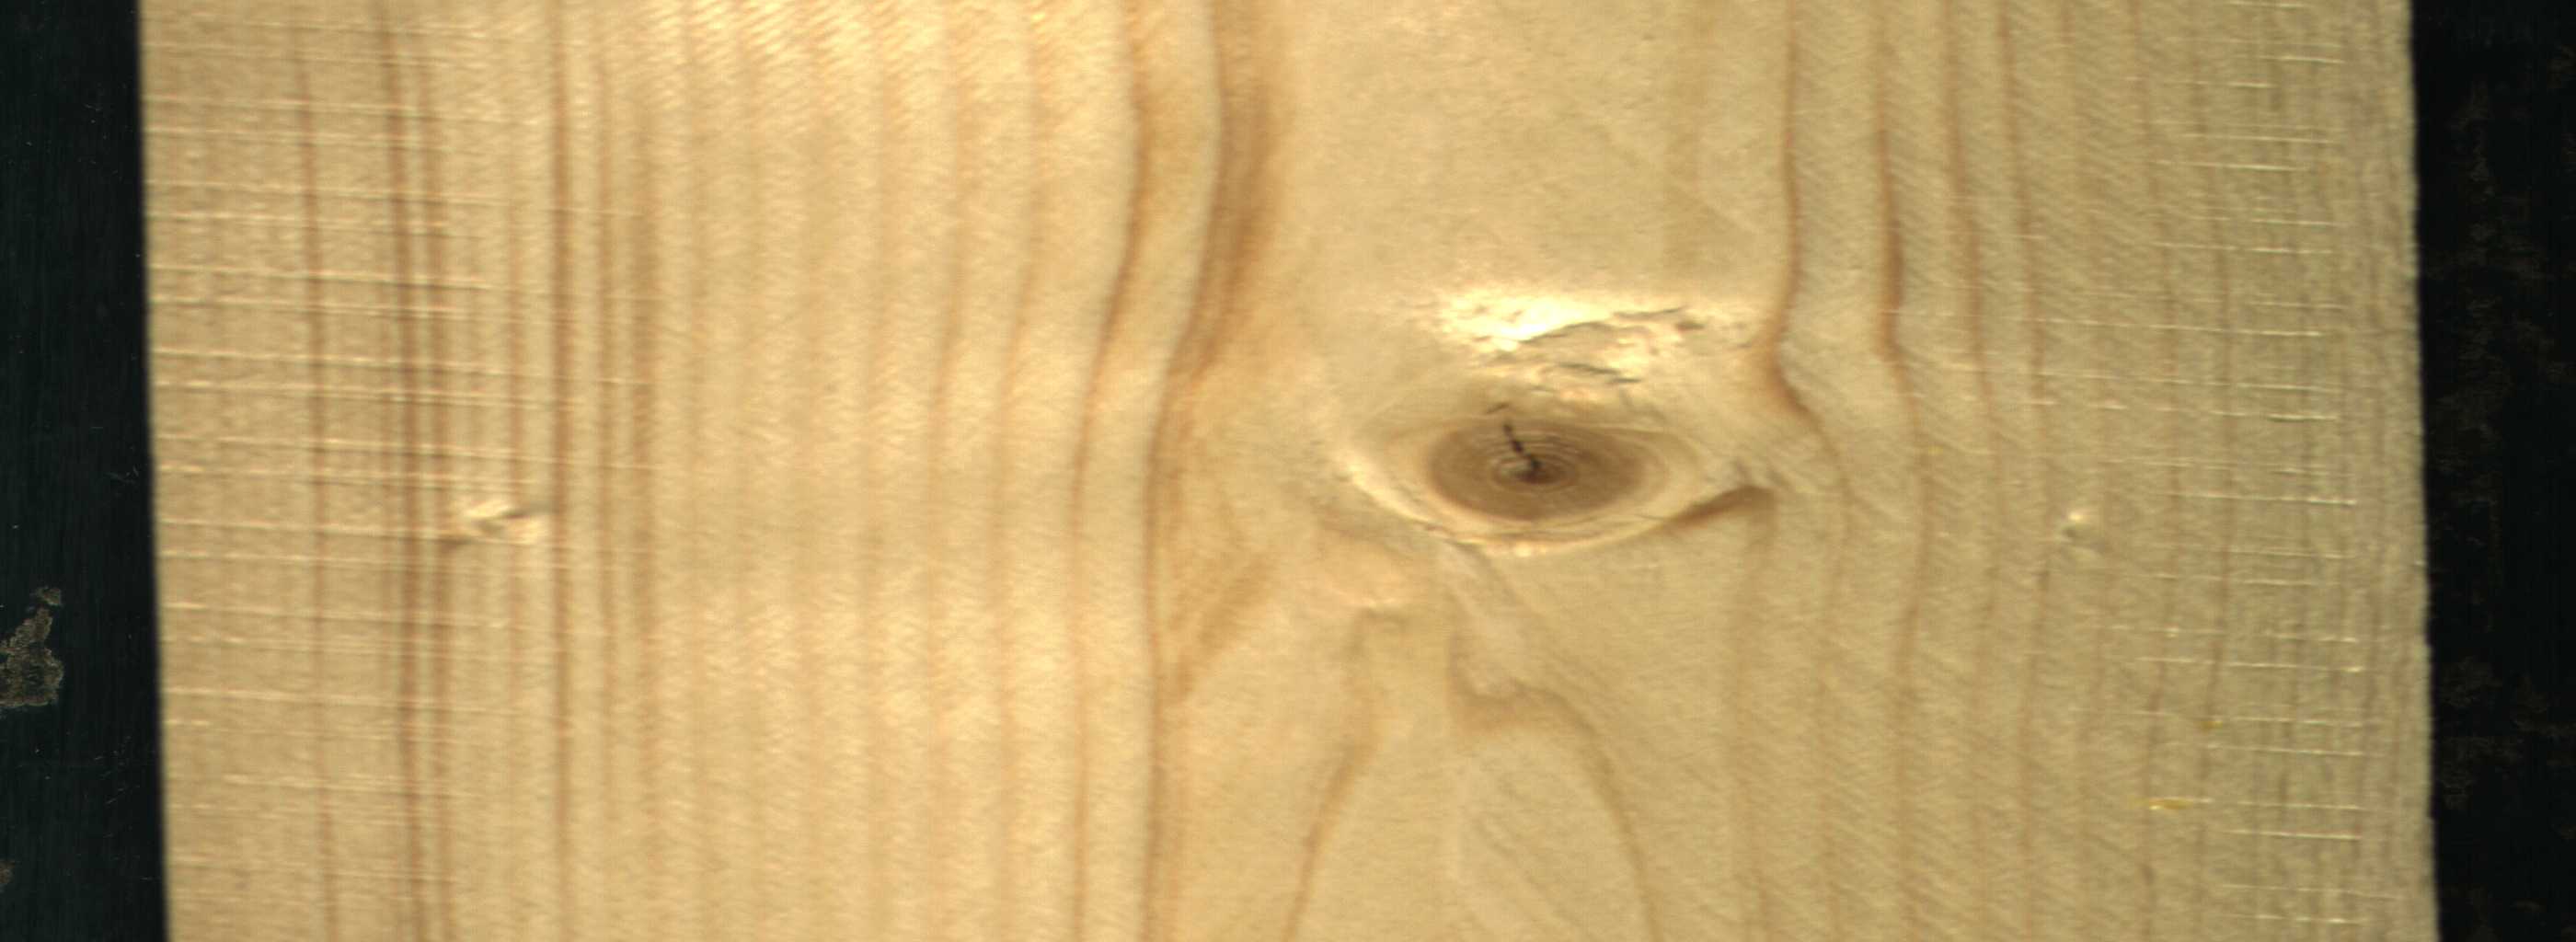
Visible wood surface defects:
Live_Knot